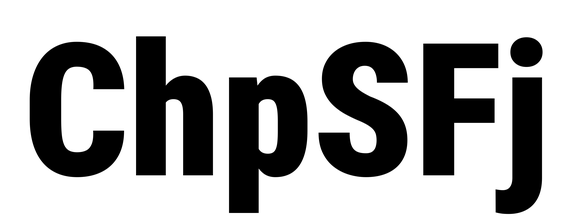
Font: Roboto_Condensed_Black